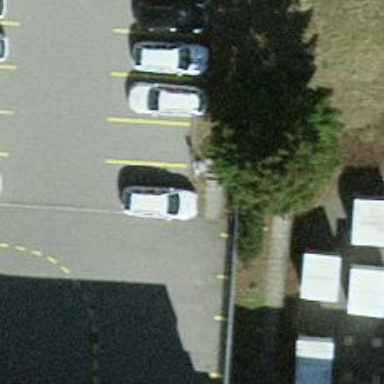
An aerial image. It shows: Charging station.